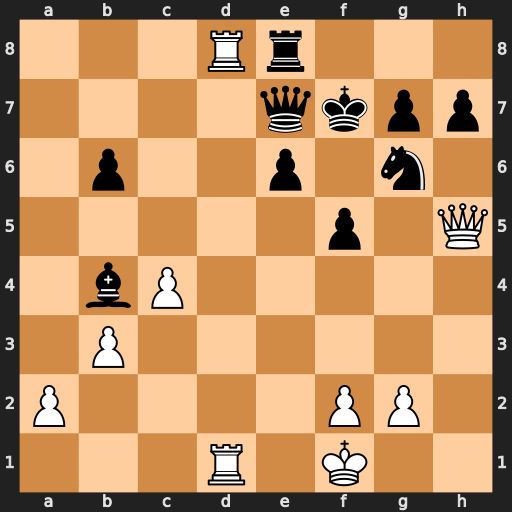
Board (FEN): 3Rr3/4qkpp/1p2p1n1/5p1Q/1bP5/1P6/P4PP1/3R1K2
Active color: w
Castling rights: -
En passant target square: -
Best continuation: R8d7 Qxd7 Rxd7+